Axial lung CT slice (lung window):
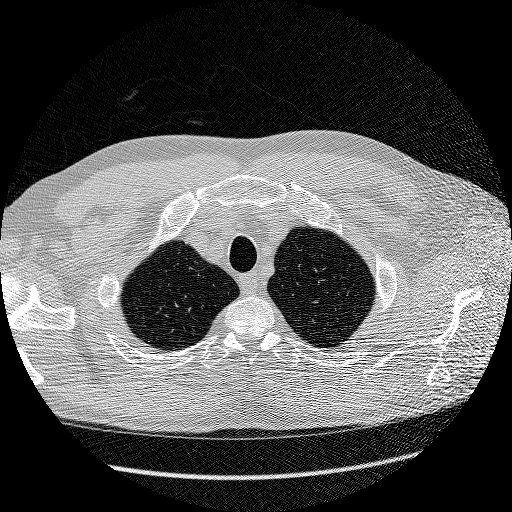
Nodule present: no